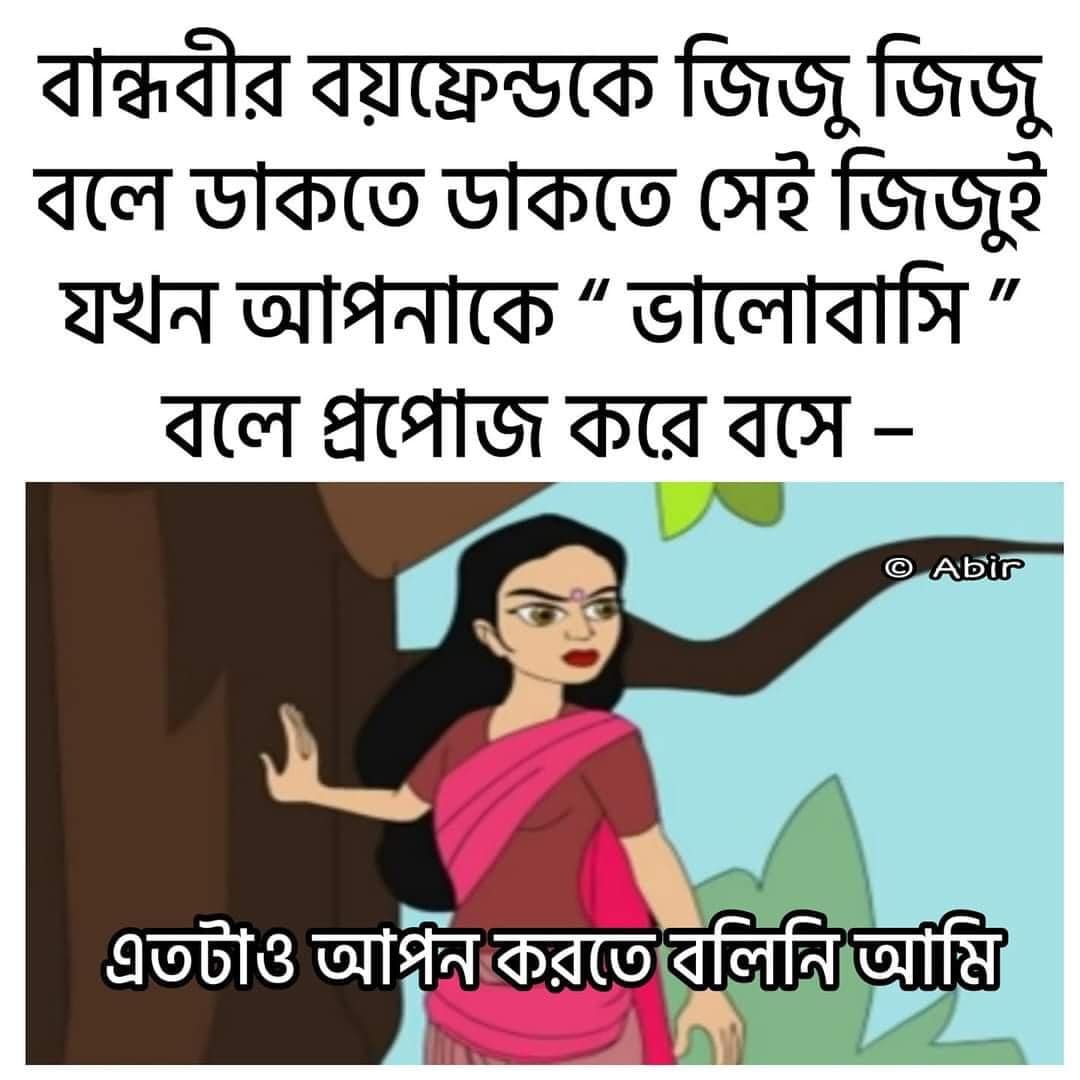
Text: বান্ধবীর বয়ফ্রেন্ডকে জিজু জিজু বলে ডাকতে ডাকতে সেই জিজুই যখন আপনকে "ভালোবাসি" বলে প্রপোজ করে বসে - এতটাও আপন করতে বলিনি আমি
Label: Non Hate